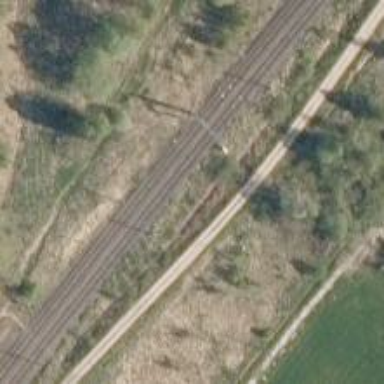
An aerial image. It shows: Railway track with continuous electrified contact line.